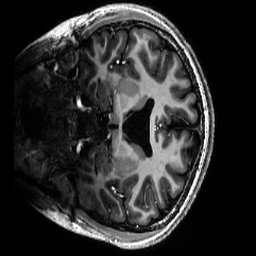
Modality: T1w
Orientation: coronal
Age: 19
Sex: male
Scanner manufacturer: siemens
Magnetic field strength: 6.98 T
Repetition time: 6 s
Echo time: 0.00299 s